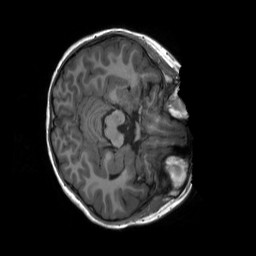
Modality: T1w
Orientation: axial
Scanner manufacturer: siemens
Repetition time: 2.3 s
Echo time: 0.00229 s